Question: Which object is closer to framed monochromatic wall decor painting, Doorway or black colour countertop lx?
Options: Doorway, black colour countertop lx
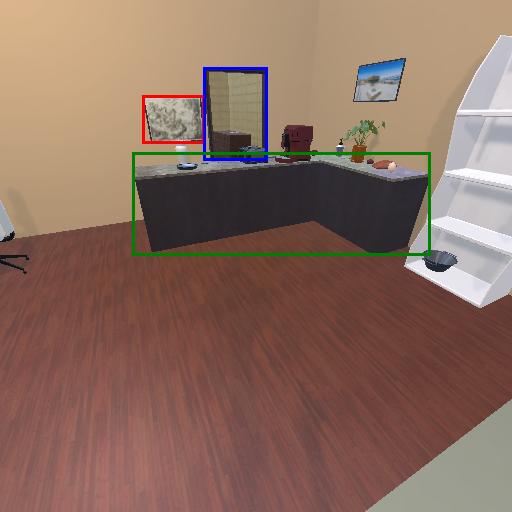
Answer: Doorway